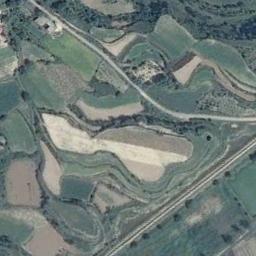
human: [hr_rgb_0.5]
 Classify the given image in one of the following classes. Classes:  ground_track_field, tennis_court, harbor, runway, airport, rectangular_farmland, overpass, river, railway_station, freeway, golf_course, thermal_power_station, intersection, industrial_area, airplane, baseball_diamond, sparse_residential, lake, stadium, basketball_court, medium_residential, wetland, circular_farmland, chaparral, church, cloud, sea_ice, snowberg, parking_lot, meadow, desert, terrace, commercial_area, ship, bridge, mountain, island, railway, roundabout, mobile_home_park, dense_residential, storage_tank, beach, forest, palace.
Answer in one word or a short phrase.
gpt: terrace